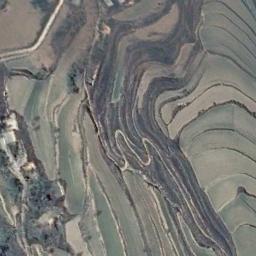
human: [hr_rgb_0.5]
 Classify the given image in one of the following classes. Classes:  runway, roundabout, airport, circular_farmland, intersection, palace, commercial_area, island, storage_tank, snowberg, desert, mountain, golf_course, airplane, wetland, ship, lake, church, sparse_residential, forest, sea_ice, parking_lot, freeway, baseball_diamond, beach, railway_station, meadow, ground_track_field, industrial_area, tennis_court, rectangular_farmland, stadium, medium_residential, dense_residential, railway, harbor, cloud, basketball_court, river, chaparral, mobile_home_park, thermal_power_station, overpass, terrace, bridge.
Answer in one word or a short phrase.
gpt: terrace